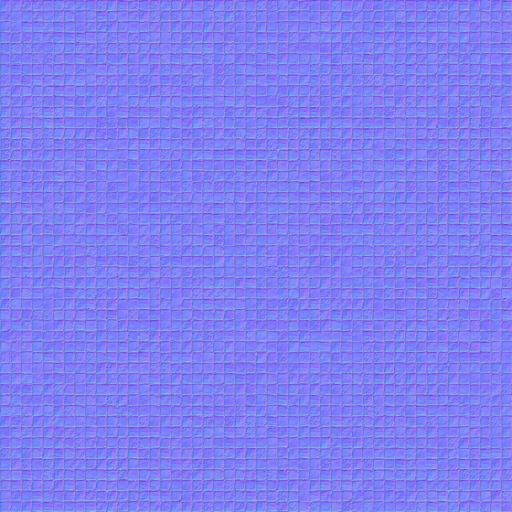
pattern paved pavement paving stones square tiled tiles